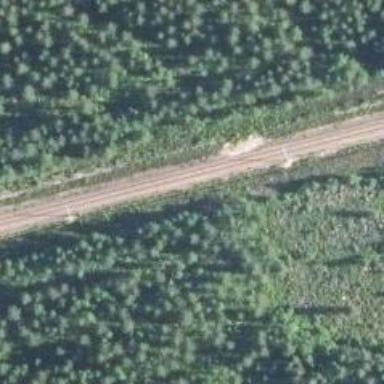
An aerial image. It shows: Railway track with continuous electrified contact lines.